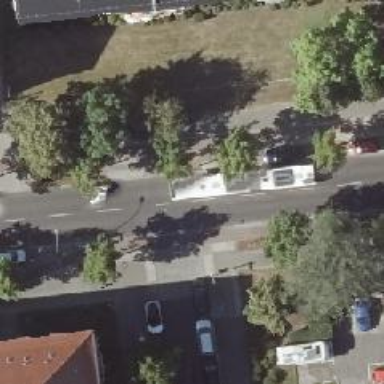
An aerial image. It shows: Unmarked crossing on footway.